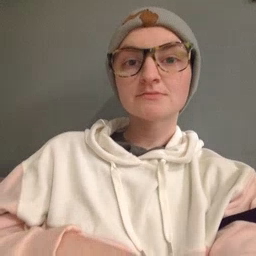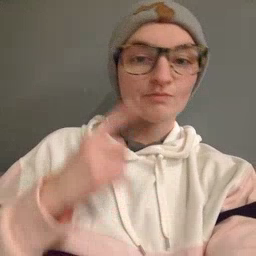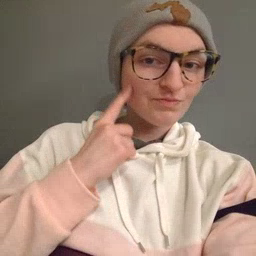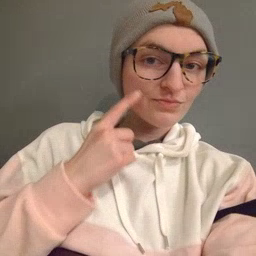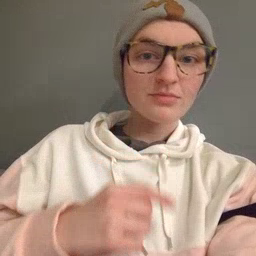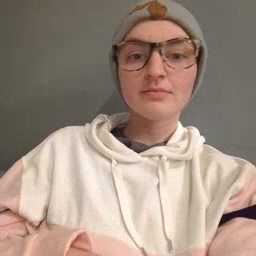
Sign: cheek